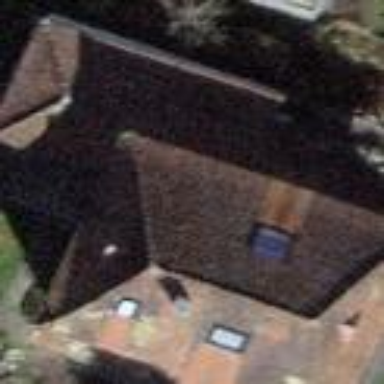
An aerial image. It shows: Building with tile roof.